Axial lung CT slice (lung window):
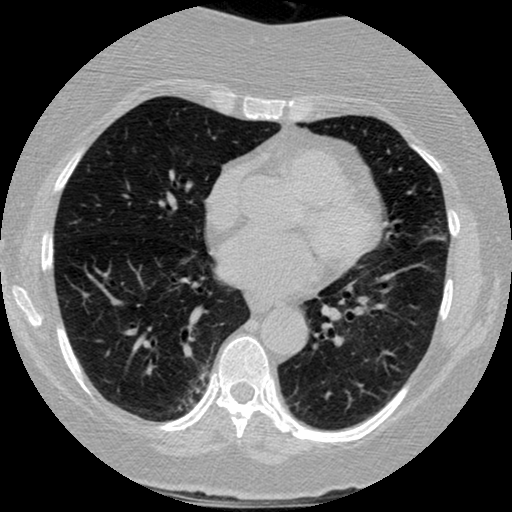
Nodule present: no